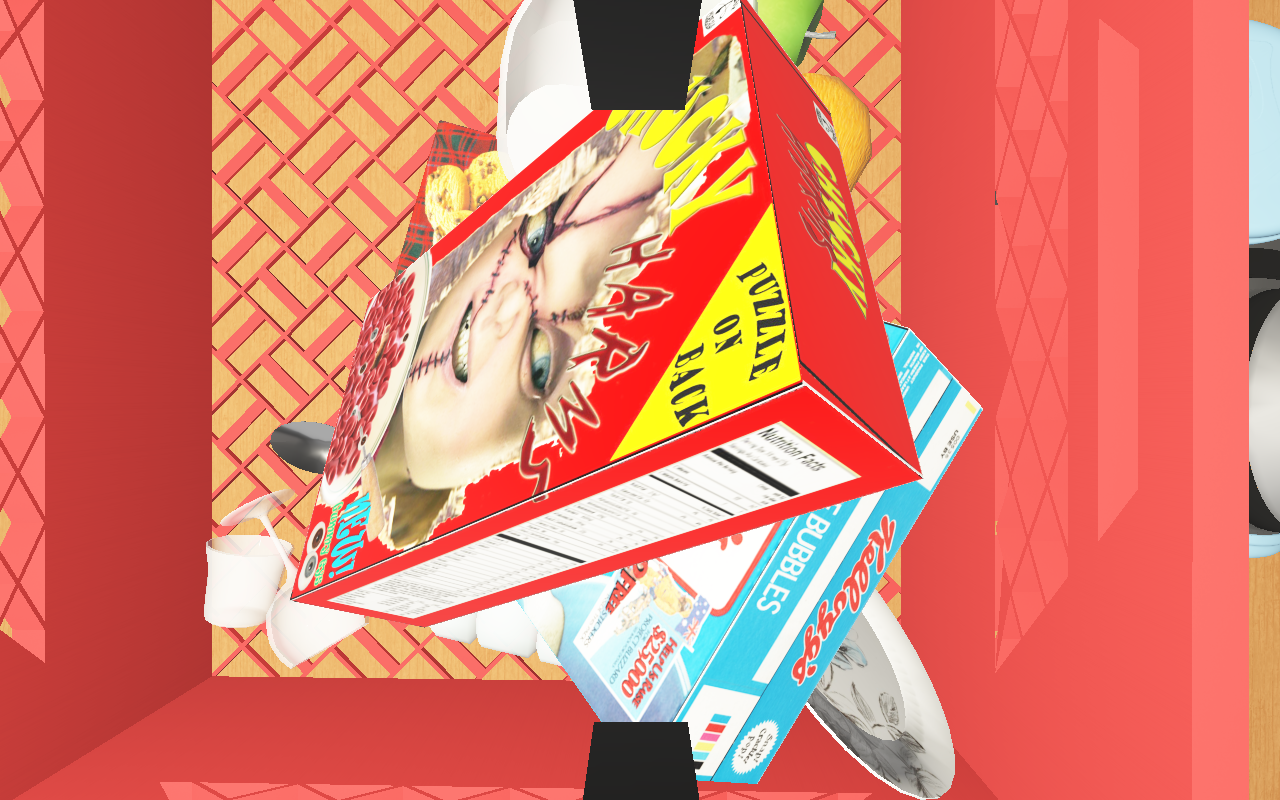
Objects in the scene:
carafe
water bottle
apple
apple
orange
glass
wineglass
honey jar
cereal box